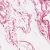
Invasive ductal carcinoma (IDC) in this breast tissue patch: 0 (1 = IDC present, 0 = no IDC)